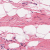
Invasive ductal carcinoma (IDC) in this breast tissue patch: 0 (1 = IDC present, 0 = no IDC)